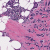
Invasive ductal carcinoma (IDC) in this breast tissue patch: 1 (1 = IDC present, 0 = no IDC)